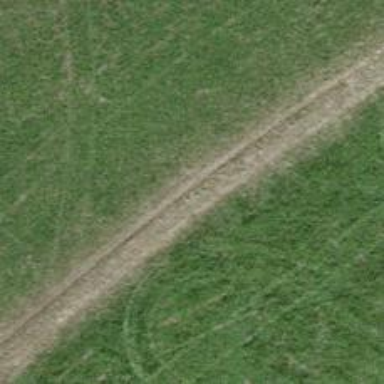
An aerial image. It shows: Grassy track road with grade 4 track type.